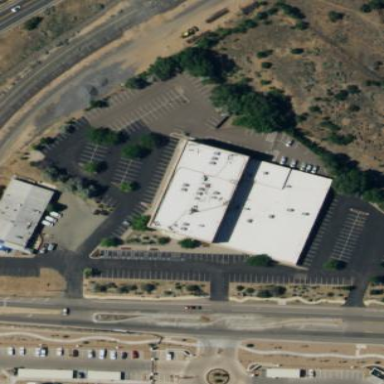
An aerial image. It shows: Commercial building.